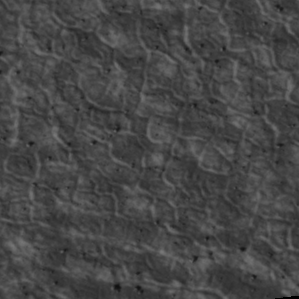
Label: non_frost